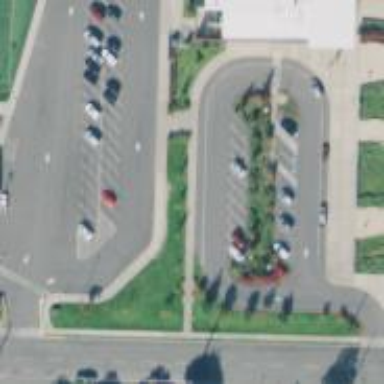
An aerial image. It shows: Parking space is available.